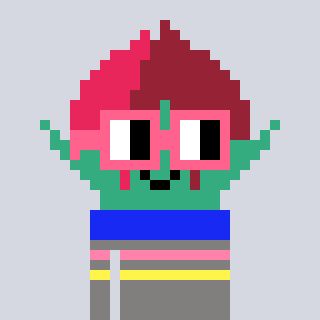
a pixel art character with square pink glasses, a rosebud-shaped head and a bluegrey-colored body on a cool background